Field crop: tomato
Growth stage: 1
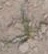
Species: cyperus